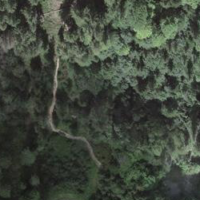
EUNIS habitat code: 44
Species observed at this site:
Vaccinium myrtillus